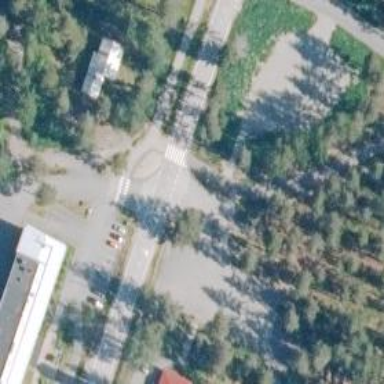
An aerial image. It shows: Marked crossing on the road.